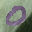
Label: 0